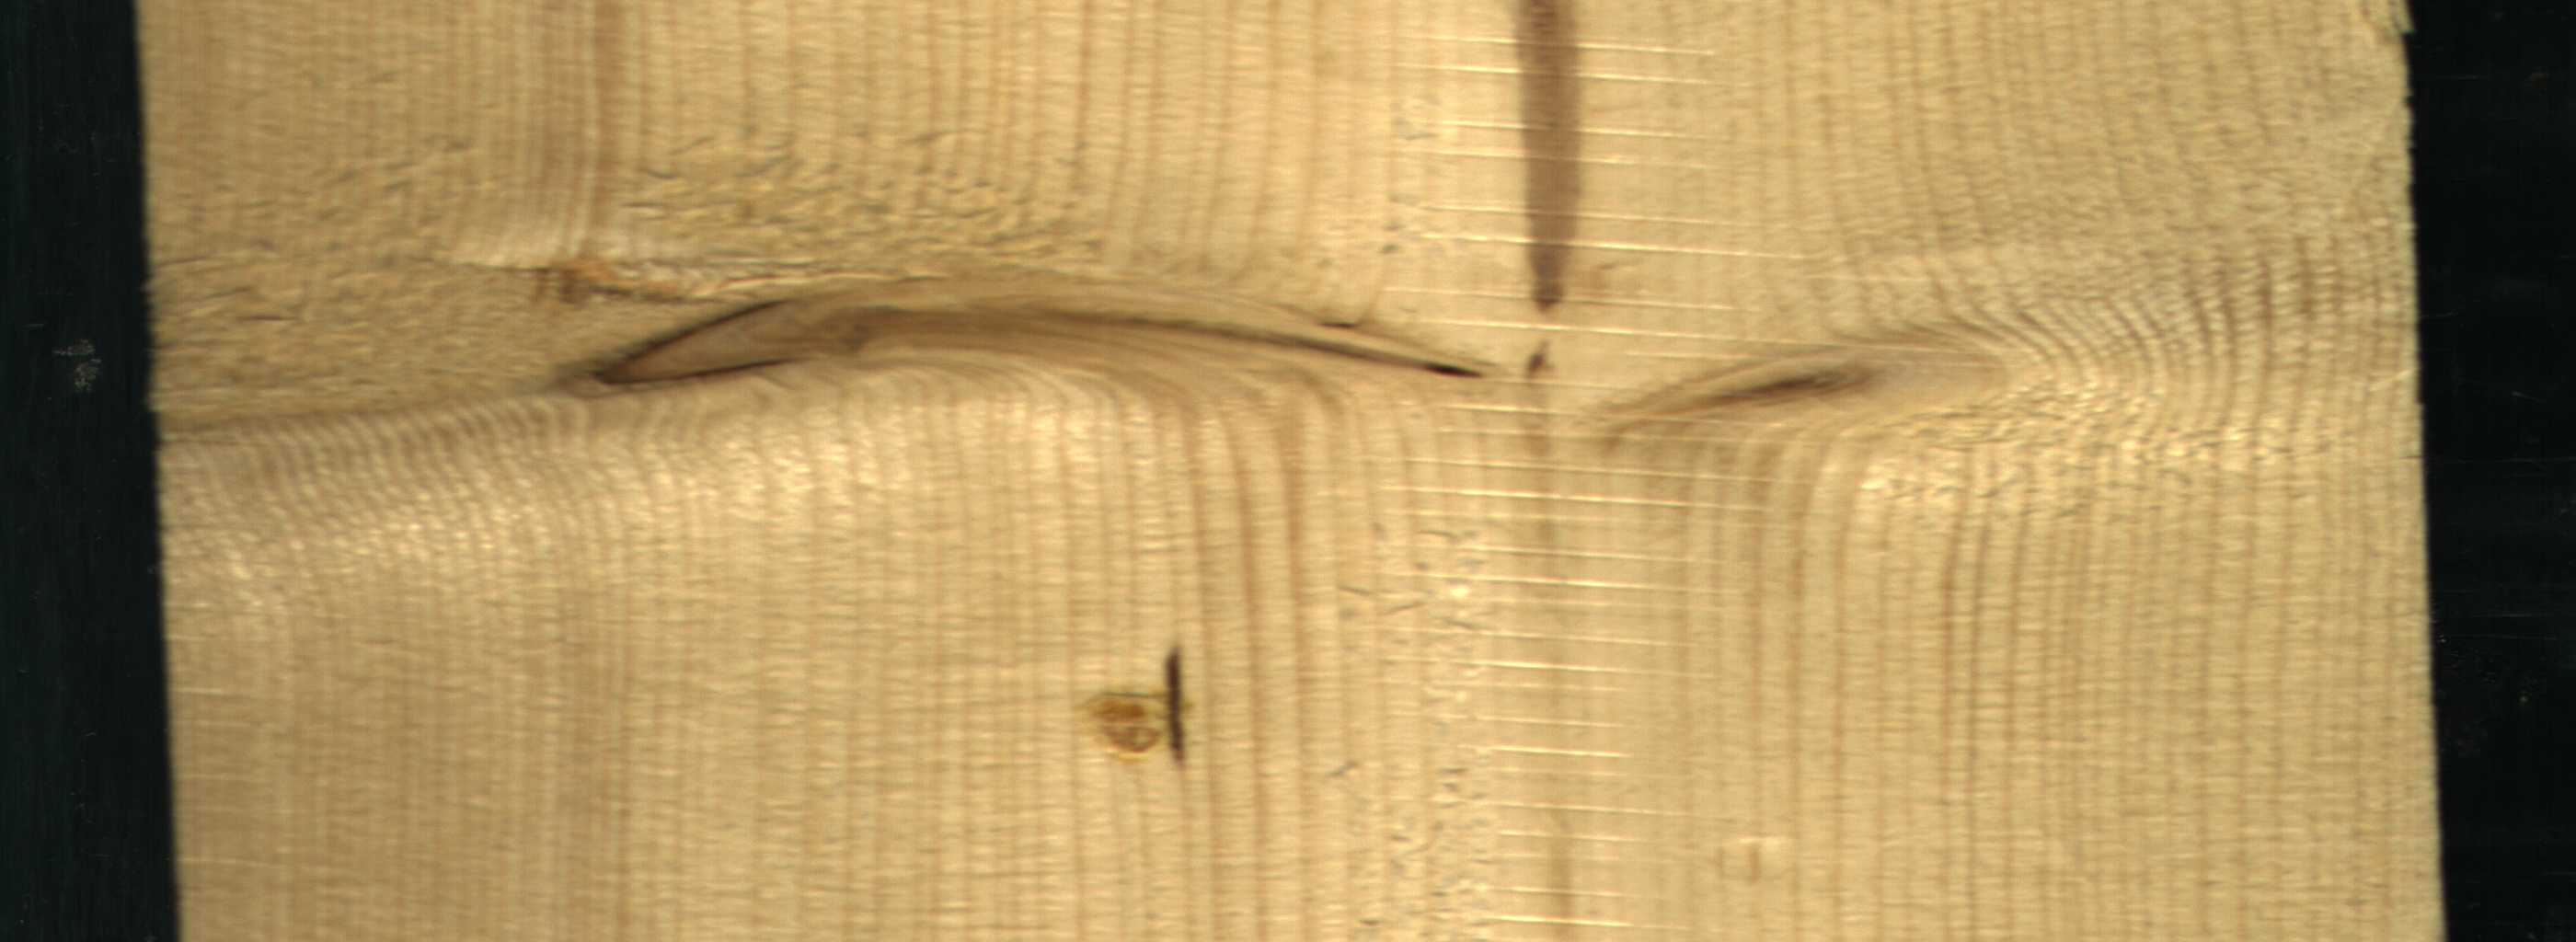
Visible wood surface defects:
Marrow
resin
Live_Knot
Live_Knot